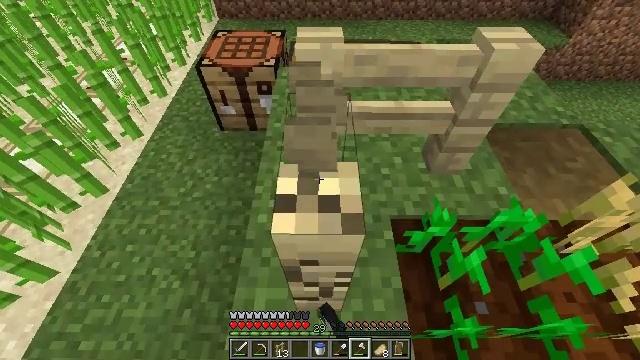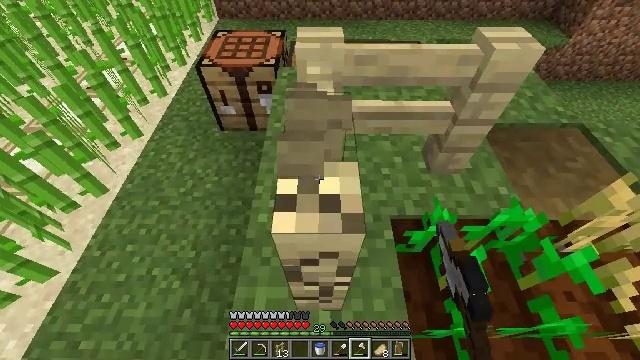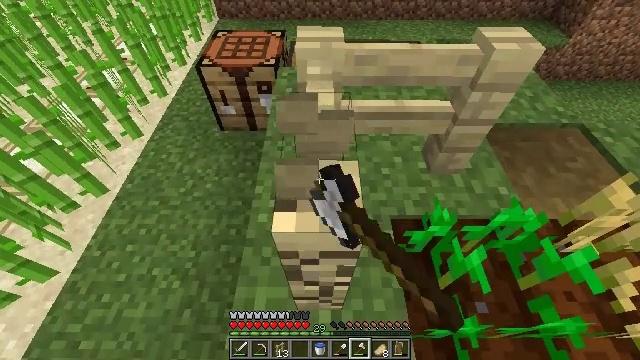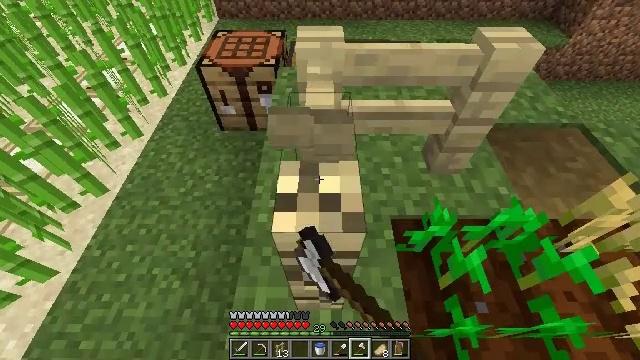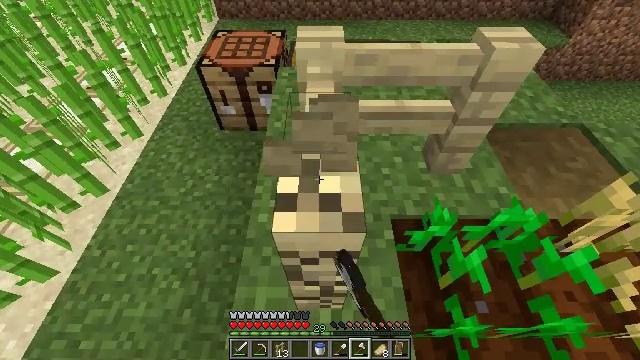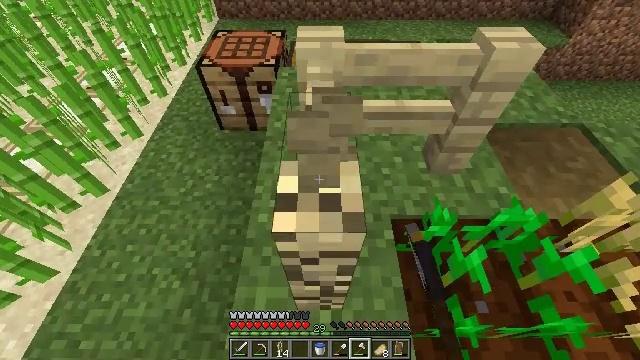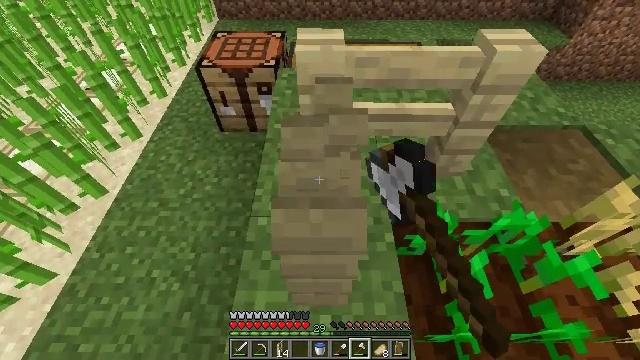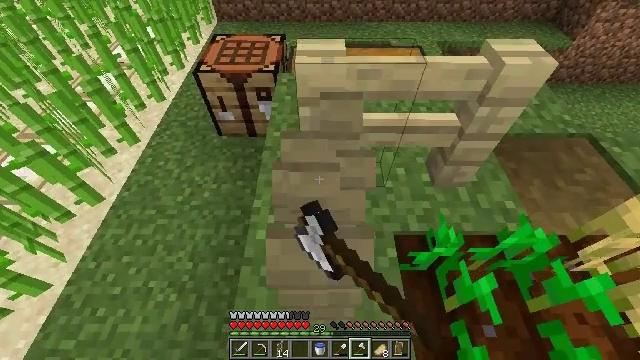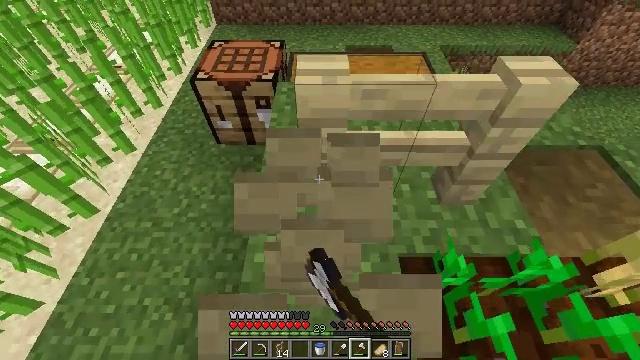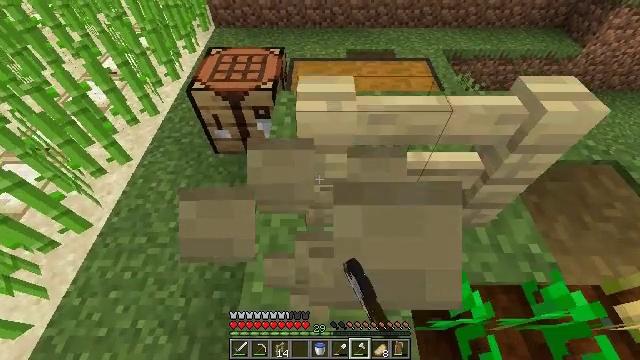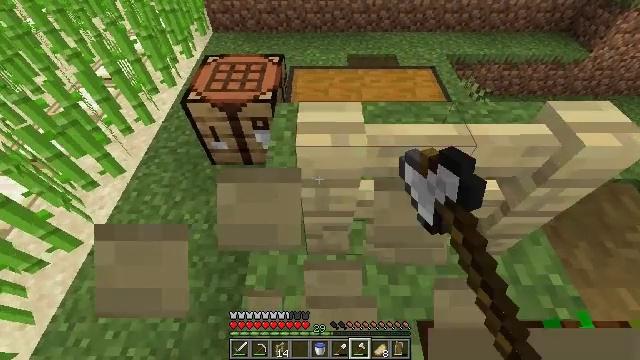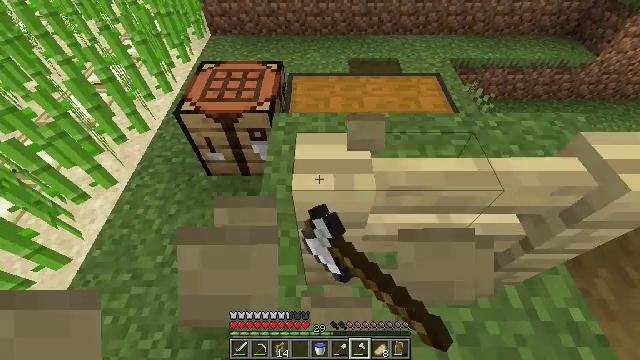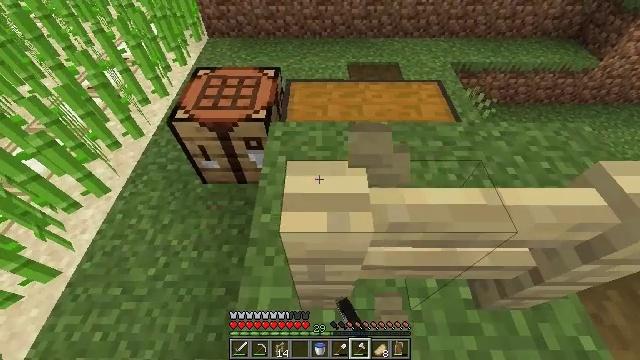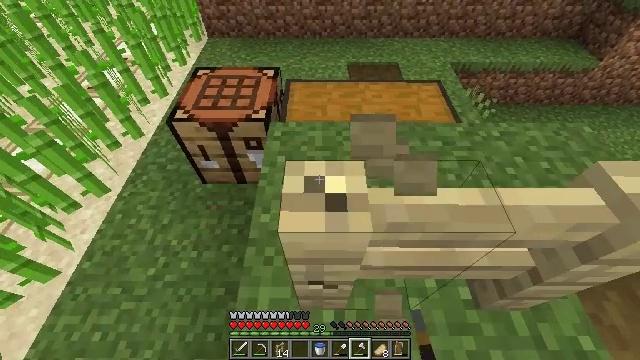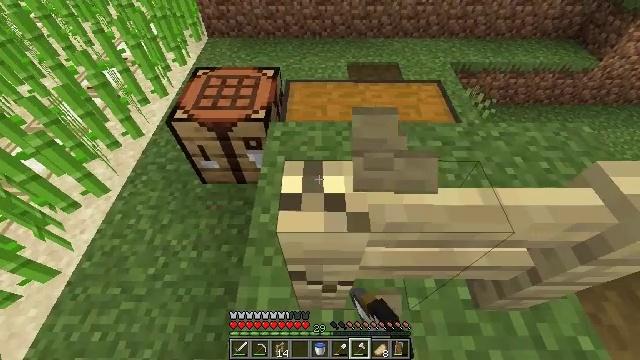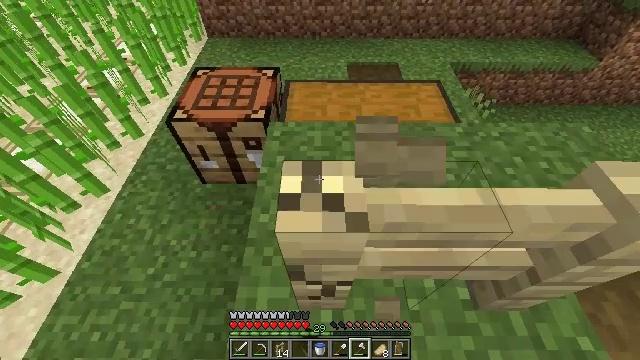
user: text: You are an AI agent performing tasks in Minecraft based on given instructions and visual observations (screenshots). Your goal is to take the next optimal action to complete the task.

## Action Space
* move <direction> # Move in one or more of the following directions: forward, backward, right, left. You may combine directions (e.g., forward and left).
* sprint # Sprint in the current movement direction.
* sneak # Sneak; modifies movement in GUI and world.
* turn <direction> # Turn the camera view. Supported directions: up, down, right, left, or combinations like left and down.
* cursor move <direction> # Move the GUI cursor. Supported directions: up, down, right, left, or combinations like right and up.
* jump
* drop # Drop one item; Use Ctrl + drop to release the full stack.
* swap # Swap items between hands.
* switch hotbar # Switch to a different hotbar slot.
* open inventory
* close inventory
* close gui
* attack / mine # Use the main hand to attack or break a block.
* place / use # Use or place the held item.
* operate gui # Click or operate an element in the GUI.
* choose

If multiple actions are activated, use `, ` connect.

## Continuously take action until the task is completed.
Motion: motion action
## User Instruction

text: Mine the birch fence to collect it.
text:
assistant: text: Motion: move forward, attack / mine
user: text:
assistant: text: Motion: move forward, attack / mine
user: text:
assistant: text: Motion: move forward, attack / mine
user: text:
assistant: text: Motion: move forward, attack / mine
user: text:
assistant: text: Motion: move forward, attack / mine
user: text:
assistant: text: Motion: move forward, attack / mine
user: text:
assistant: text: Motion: move forward, attack / mine
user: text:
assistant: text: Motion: move forward, attack / mine
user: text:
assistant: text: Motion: move forward, attack / mine
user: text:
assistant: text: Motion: move forward, attack / mine
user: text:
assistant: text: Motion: move forward, attack / mine
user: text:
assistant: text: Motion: move forward, attack / mine
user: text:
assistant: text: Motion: move forward, attack / mine
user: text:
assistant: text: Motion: move forward, attack / mine
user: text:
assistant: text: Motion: move forward, attack / mine
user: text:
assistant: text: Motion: move forward, attack / mine
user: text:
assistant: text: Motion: move forward, attack / mine
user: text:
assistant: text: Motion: move forward, attack / mine
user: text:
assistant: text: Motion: move forward, attack / mine
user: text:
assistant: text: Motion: move forward, attack / mine
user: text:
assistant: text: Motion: move forward, attack / mine
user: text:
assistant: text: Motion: move forward, turn down, attack / mine
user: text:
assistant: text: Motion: move forward, turn right and down, attack / mine
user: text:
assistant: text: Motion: turn right and down, attack / mine
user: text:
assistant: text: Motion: turn right, attack / mine
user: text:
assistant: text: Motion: turn right, attack / mine
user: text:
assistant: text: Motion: turn right and up, attack / mine
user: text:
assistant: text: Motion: turn right and up, attack / mine
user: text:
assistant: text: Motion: turn right and up, attack / mine
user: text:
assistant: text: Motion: turn right and up, attack / mine